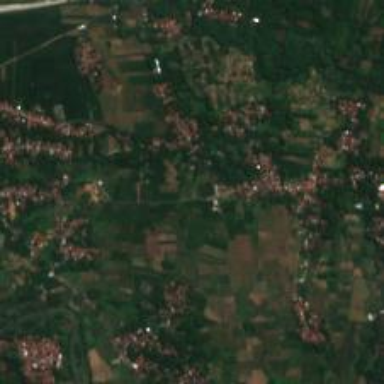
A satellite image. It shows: Village.